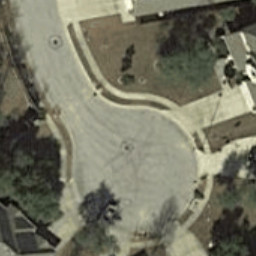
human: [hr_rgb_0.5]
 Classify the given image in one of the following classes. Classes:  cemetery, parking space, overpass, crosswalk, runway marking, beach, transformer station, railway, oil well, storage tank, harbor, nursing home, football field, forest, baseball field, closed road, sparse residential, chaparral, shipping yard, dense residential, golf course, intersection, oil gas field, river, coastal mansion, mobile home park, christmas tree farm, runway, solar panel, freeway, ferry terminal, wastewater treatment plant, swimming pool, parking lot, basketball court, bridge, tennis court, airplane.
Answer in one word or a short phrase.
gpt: closed road